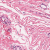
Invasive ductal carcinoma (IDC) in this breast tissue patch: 0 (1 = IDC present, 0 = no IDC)